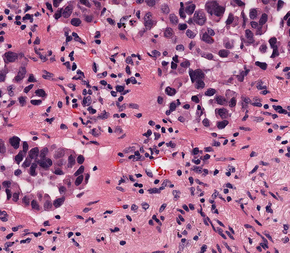
Tumor epithelial tissue: yes
Tumor-associated stroma tissue: yes
Normal tissue: no